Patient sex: M
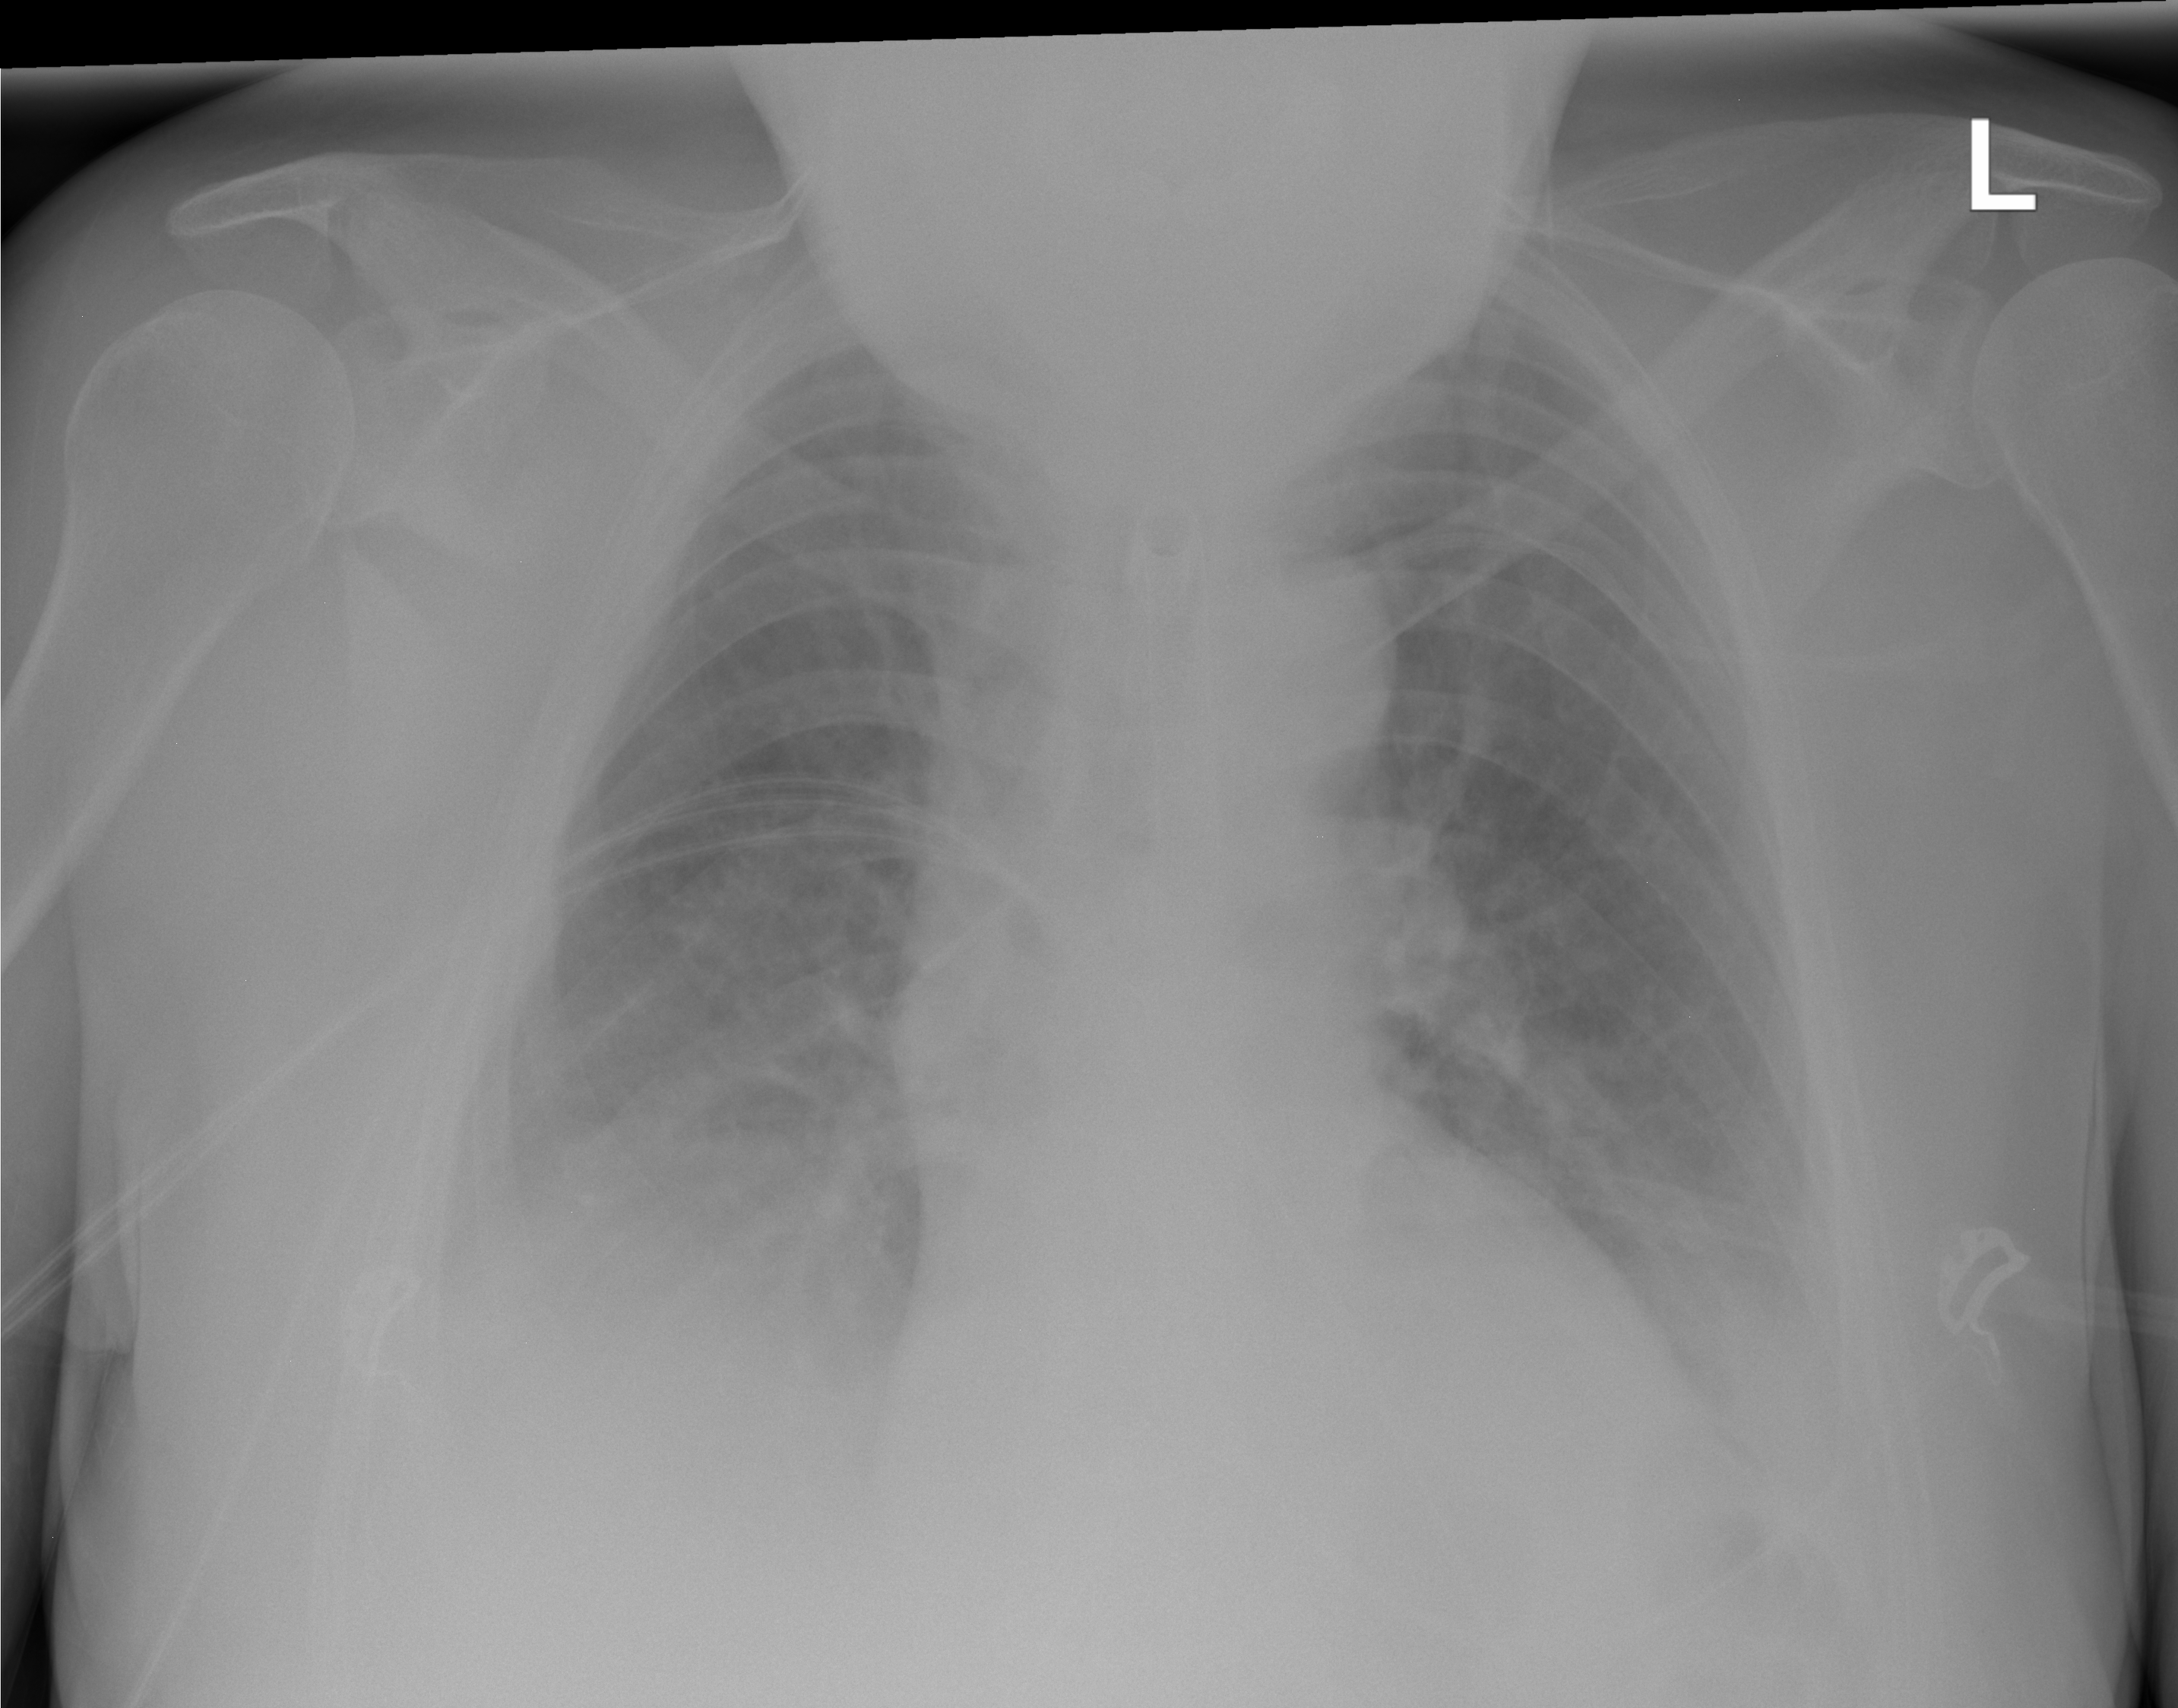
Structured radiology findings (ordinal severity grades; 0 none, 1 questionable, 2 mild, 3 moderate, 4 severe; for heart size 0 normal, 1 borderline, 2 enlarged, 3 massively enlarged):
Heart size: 0
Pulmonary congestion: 2
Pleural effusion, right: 2
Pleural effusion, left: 2
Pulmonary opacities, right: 2
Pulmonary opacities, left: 2
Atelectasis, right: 2
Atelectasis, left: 2